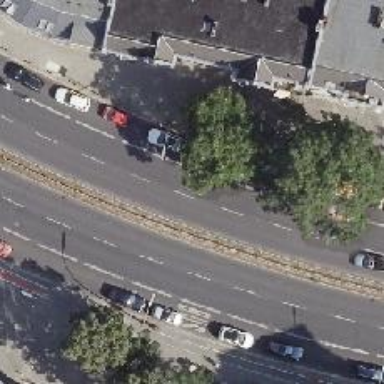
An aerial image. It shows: Secondary road with asphalt surface. There is share busway on the right side for cyclists.